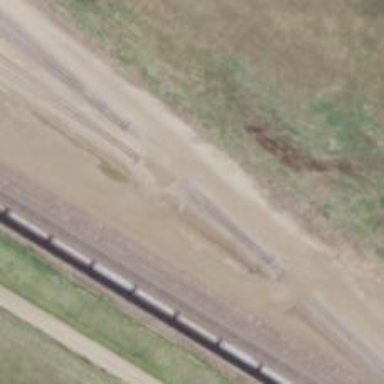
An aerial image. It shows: Railway siding with rails.